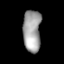
Tissue: lung
Cell type: Endothelial cells
Senescence score: 0.5424
Nuclear area (px): 732
Mean DAPI intensity: 161.66